Question: Through phpinfo you can see all kinds of php information. If you see this:

then it means you have Zend Engine. But what it doesn't say is whether you use Zend Optimizer or Zend Guard Loader.
How can you check if one of these is installed?
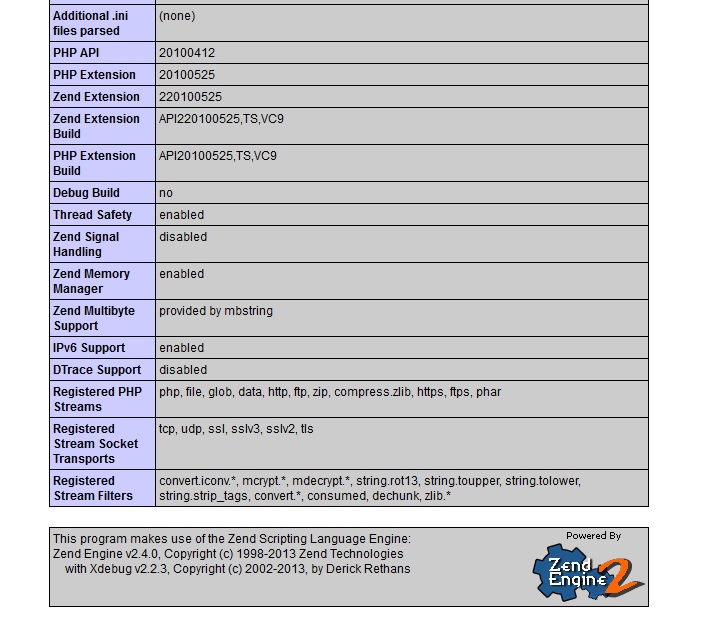
Answer: You can see whether Zend optimizer is installed by phpinfo like this:

Simply google for pictures "phpinfo zend optimizer" and you will get many results on what it looks like.